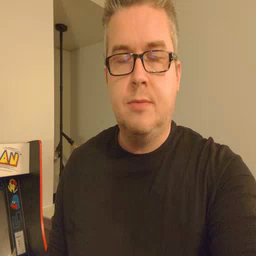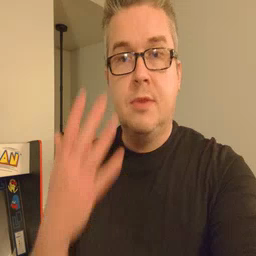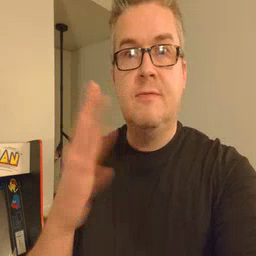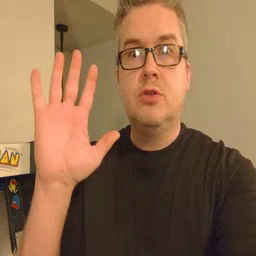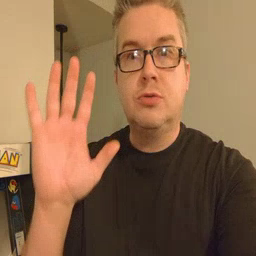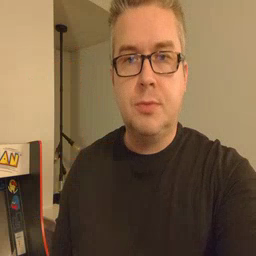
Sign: finish